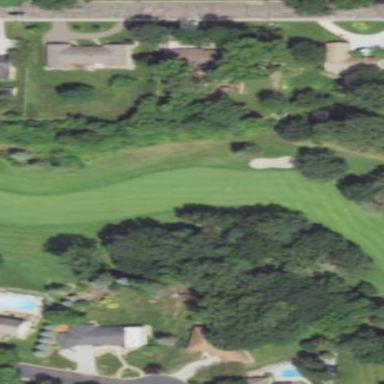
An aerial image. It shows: Golf fairway surrounded by grass.